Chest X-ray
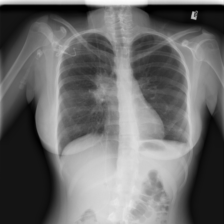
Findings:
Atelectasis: negative
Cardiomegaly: negative
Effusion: negative
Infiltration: positive
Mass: positive
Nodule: negative
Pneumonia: negative
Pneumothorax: negative
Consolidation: positive
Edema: negative
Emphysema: negative
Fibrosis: negative
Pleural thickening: negative
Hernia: negative